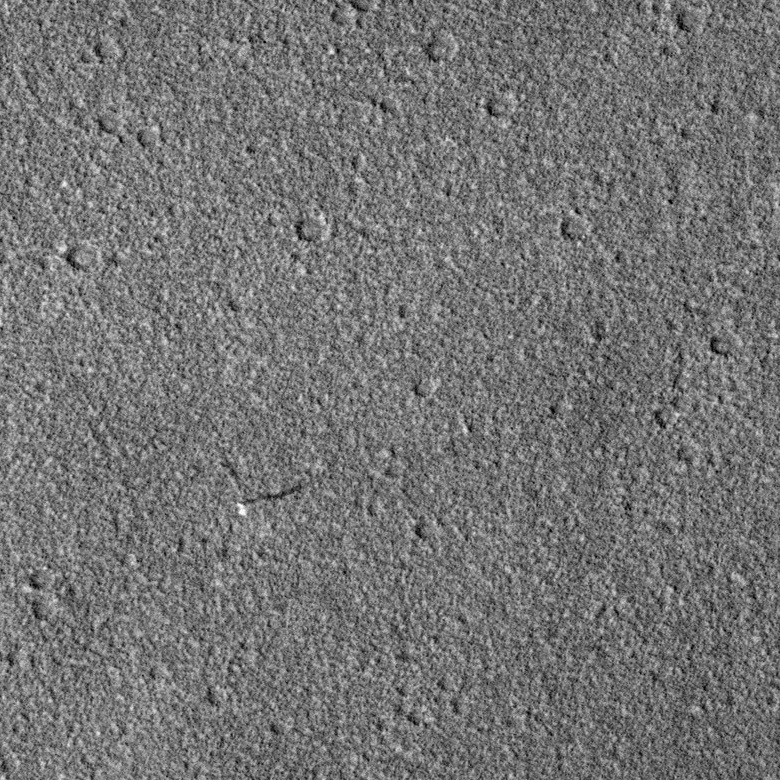
Label: dustdevil